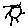
Label: sun